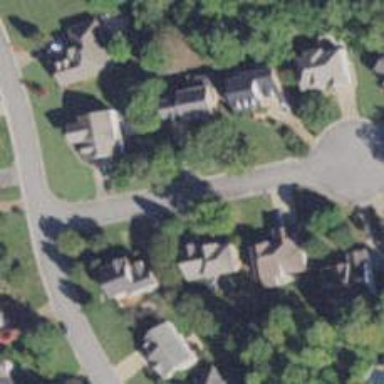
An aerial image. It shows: Residential road.